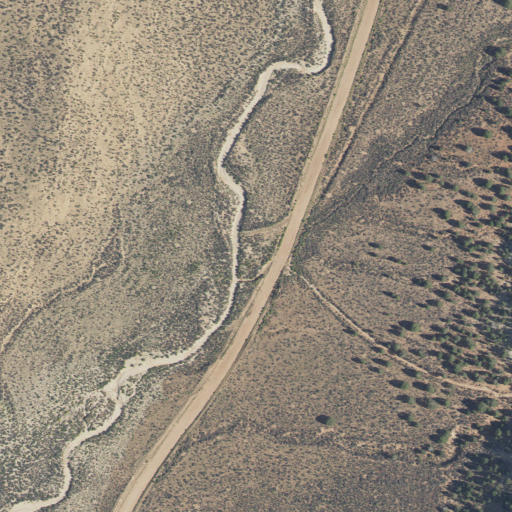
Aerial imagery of valley in Utah named Dry Valley containing shrub and open development